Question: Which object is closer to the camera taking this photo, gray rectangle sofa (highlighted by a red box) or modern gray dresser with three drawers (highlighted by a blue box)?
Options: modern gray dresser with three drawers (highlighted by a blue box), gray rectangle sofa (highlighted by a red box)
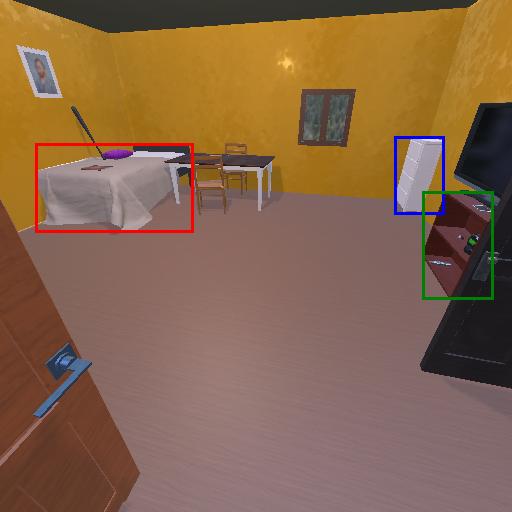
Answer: modern gray dresser with three drawers (highlighted by a blue box)